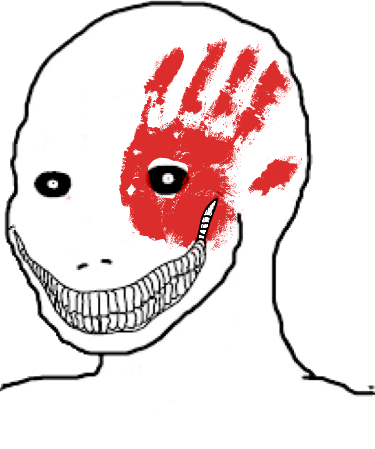
Label: 5_Oomer